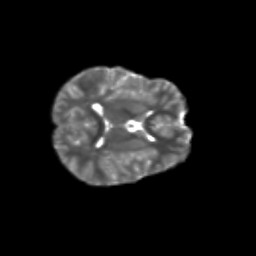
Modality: T2w
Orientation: axial
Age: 9
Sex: male
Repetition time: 9.512 s
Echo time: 0.089 s